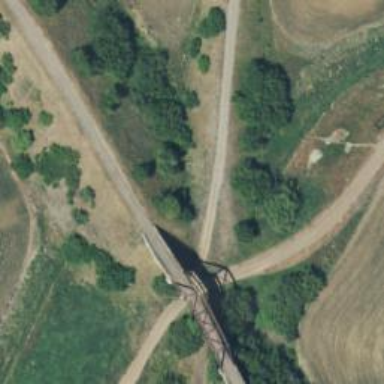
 now serving as cycleway. The railway has been repurposed into rail-trail."